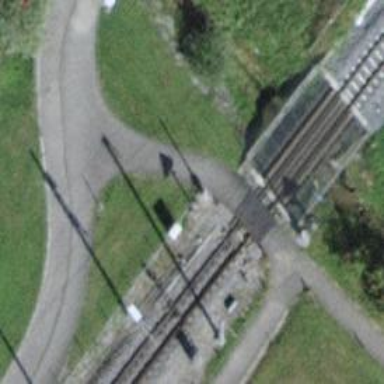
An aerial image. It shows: Full barrier at railway crossing.